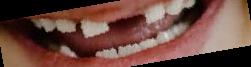
Condition: hypodontia